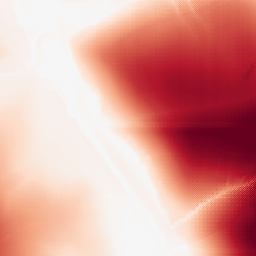
Category: morphological
Decomposition family: rolling_ball
Decomposition parameters: radius: 200
Upsampling method: regularized
Upsampling parameters: scale: 4
lambda_reg: 0.1
Upsampling scale: 4